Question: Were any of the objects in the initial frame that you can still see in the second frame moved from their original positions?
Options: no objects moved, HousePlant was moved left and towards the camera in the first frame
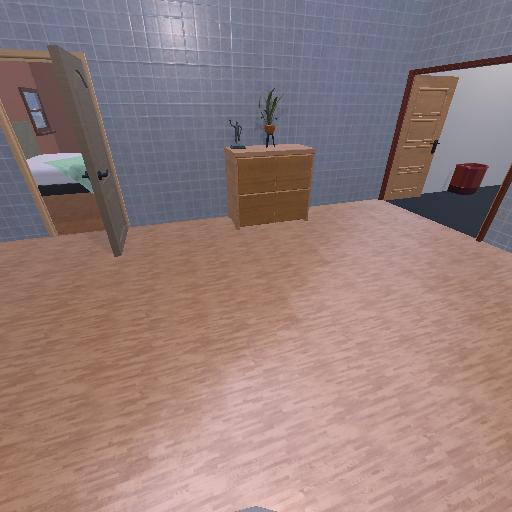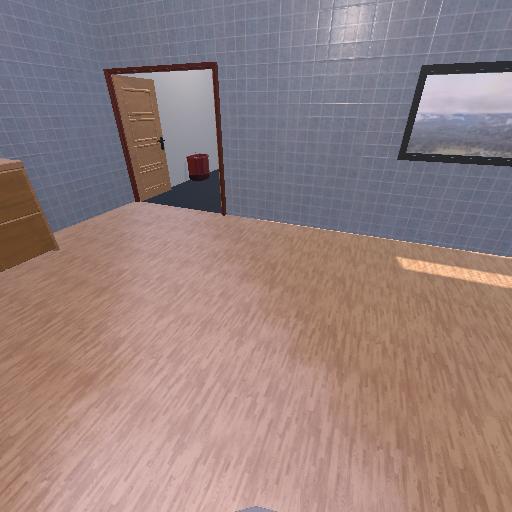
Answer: no objects moved